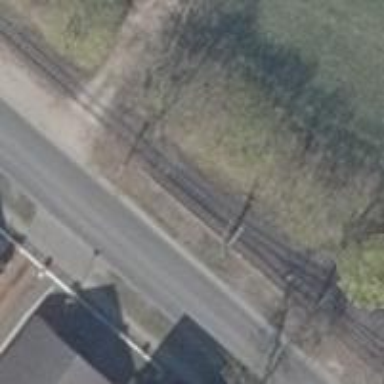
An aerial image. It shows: Railway switch with the turnout on the left side.